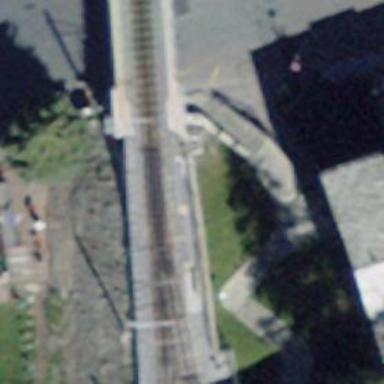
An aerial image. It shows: Railway switch with the turnout side on the left.